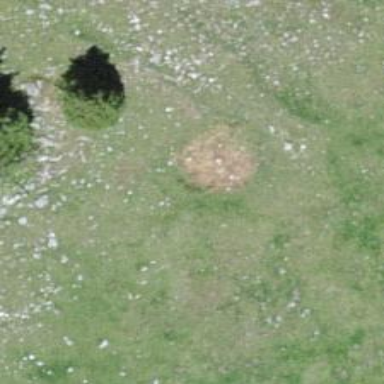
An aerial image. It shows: Needle-leaved tree in its natural environment.